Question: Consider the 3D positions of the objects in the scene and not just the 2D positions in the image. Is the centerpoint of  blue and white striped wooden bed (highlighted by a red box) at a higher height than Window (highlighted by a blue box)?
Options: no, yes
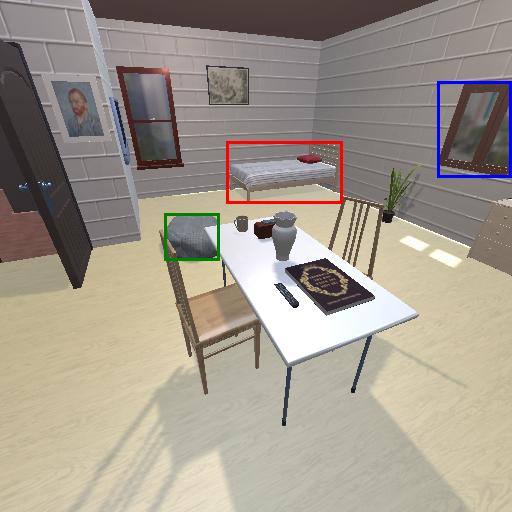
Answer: no